Question: I see that on www.dropbox.com, the watch_a_video2.png image is a transparent PNG image with an opacity set to 0.5. When you mouse over it the opacity change.
How are they doing to not have a dark outline around the watch_a_video2.png image with IE7/8?
I don't see any filter or specific IE fix library...
I try to reproduce their style with Jquery and it works fine with Firefox/Safari but I get a dark outline with IE.
Thanks for your help.

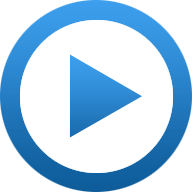
Answer: They are using prototype (a JavaScript framework kinda like JQuery). This code appears to achieve the effect (in other words they are not simply using css):
'''
document.observe("dom:loaded", function () {
var play_link = $("playvideo");
play_link.observe("mouseover", function () {
new Effect.Opacity(play_link.down("img"), { duration: 0.2, to: 1.0 });
});
play_link.observe("mouseout", function () {
new Effect.Opacity(play_link.down("img"), { duration: 0.2, to: 0.5 });
})
if (!FlashDetect.versionAtLeast(9)) {
$("has_flash").hide();
$("no_flash").show();
}
});
'''
The HTML that this code applies to:
'''
<a href="#" id="playvideo" onclick="play_screencast(); return false;">
<img src="images/watch_a_video2.png" alt="Watch a video about Dropbox."/><br />
Watch a Video
</a>
'''
You would probably have to set something like this in the css as well:
'''
a {text-decoration:none;}
img { border:none;}
/* of course you'd probably want to use a class or id on these elements */
'''
The above css will remove the underline from the link, and the border from the image.
Lastly, if you could post your actual code it may be helpful (I was unable to see the blue outline in IE8).